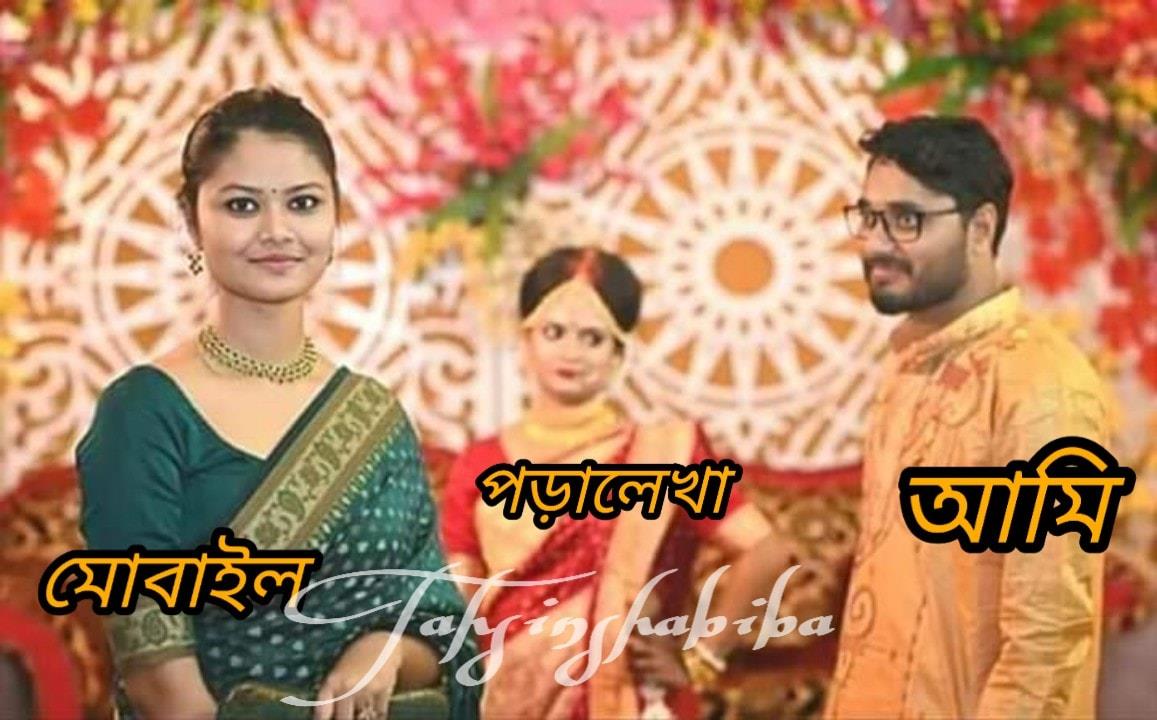
Caption: মোবাইল    পড়ালেখা    আমি
Label: non-hate